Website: apple
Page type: address-validator
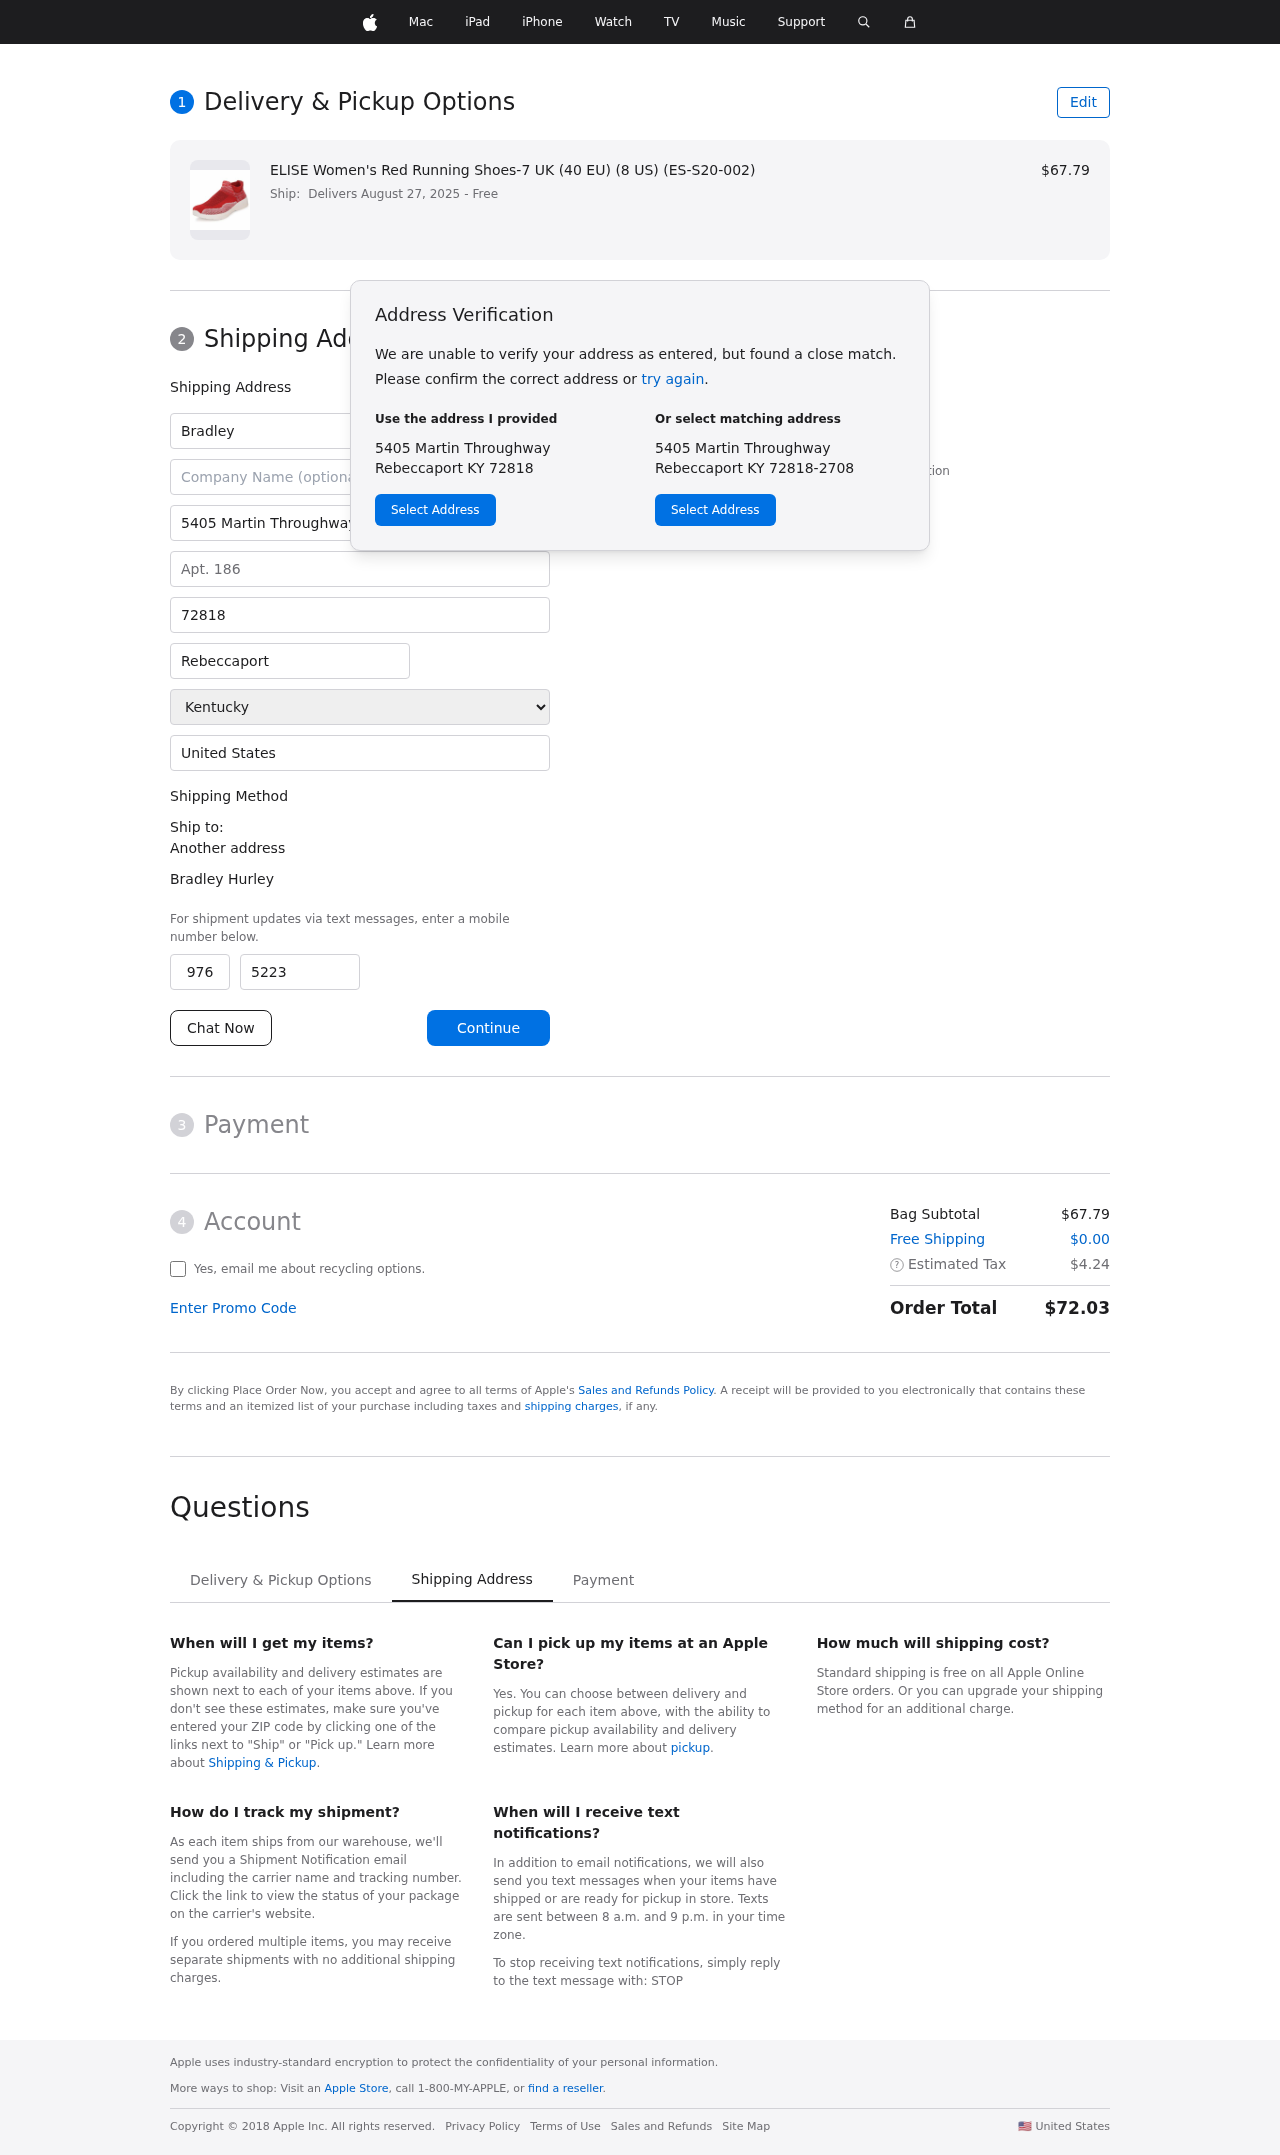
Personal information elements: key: PII_CITY
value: Rebeccaport
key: PII_COUNTRY
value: United States
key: PII_FIRSTNAME
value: Bradley
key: PII_FULLNAME
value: Bradley Hurley
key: PII_LASTNAME
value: Hurley
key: PII_PHONE_AREA
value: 976
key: PII_PHONE_SUFFIX
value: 5223
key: PII_POSTCODE
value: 72818
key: PII_STATE
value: Kentucky
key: PII_STREET
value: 5405 Martin Throughway
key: PII_STREET2
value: Apt. 186
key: PII_CITY_STATE_ZIP
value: Rebeccaport KY 72818
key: PII_STATE_ABBR
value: KY
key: PII_POSTCODE_FULL
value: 72818
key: PII_POSTCODE_NUMERIC
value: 72818
Product elements: key: PRODUCT1_NAME
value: ELISE Women's Red Running Shoes-7 UK (40 EU) (8 US) (ES-S20-002)
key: PRODUCT1_PRICE
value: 67.79
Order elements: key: ORDER_DELIVERY_DATE
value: Delivers August 27, 2025
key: ORDER_SUBTOTAL
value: $67.79
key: ORDER_SHIPPING_COST
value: $0.00
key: ORDER_TAX
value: $4.24
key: ORDER_TOTAL
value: $72.03